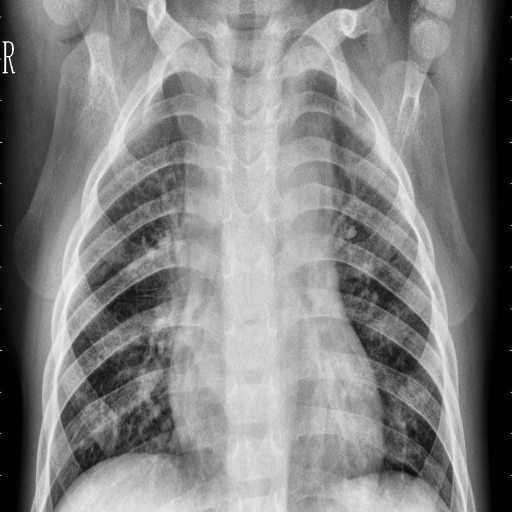
Finding: PNEUMONIA